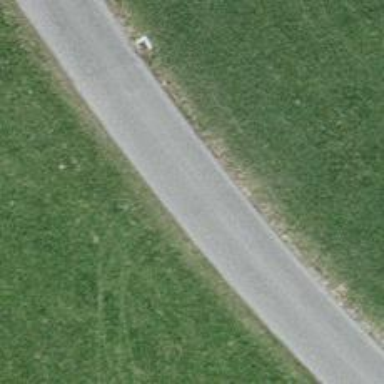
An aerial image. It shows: Unclassified road.